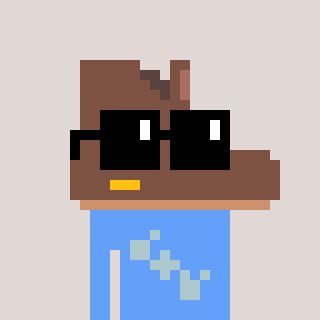
a pixel art character with square black sunglasses, a boot-shaped head and a blue-colored body on a warm background